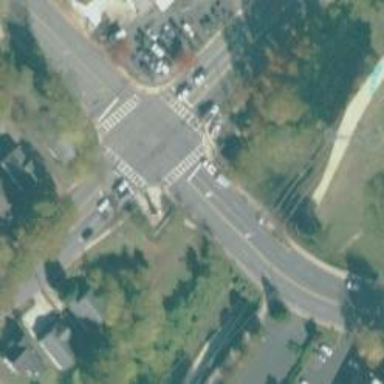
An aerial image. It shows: Marked crossing on footway.